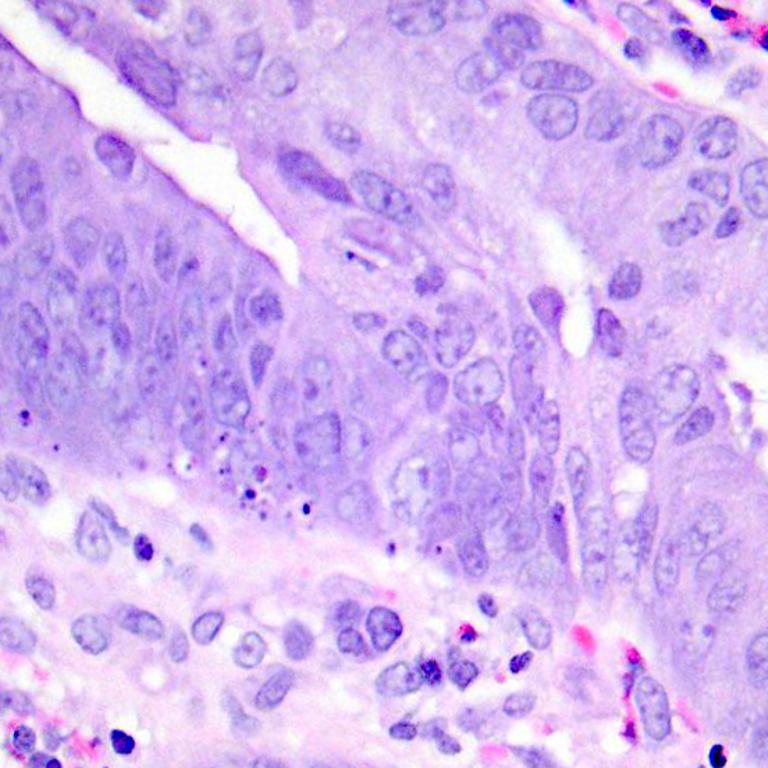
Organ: colon
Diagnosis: adenocarcinomas